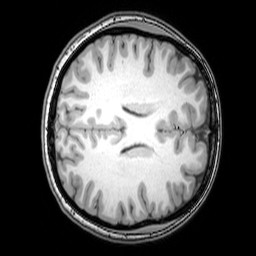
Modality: T1w
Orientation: axial
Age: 20
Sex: female
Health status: healthy
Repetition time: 0.081 s
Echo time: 0.037 s